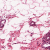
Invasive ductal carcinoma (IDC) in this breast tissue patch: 0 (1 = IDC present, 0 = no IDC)